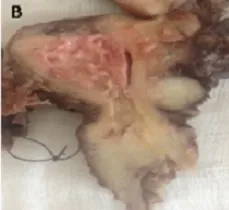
Et. Pathology spicemen shown a complete septate uterus with whitish tumor process in the right hemiuterus and apparently normal left hemiuterus.
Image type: medical_photograph (other_medical_photograph)